Question: When I am running the project in iPhone X is getting black space above navigation bar as shown, not getting the color as same.

How to solve this?
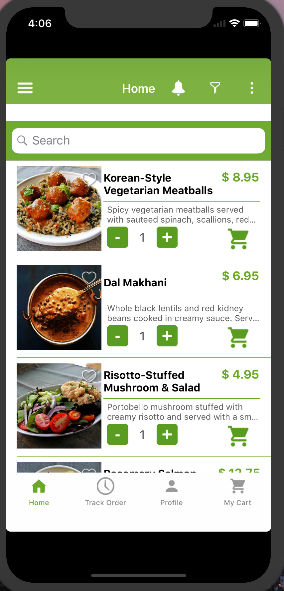
Answer: I suppose you are not using storyboard for launch screen.
There are two options to fix this.
1. Use storyboard as LaunchScreen.
2. If you are using Launch Image Source for launch screen add launch screen image for iPhoneX.
<URL>